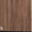
Piece: xx